Field crop: tomato
Growth stage: 2
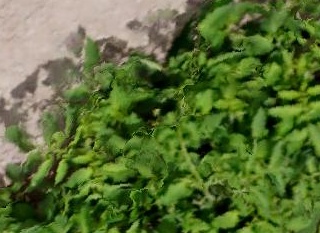
Species: tomato